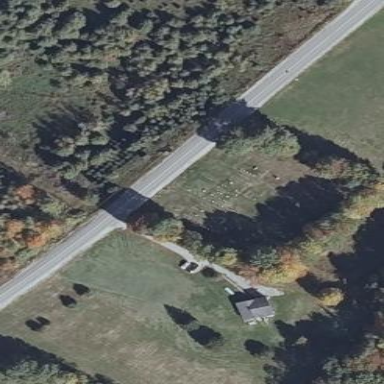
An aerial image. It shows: Grave yard.